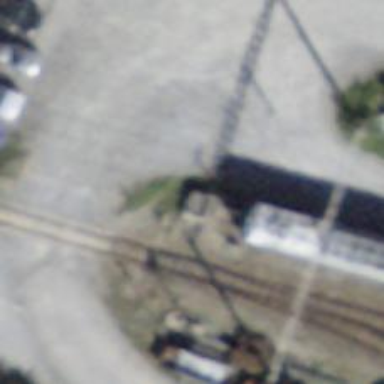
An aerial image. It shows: Narrow-gauge railway yard with electrified contact lines.